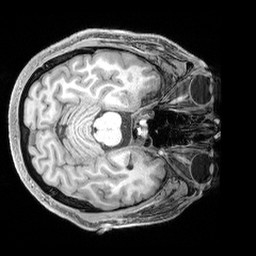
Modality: T1w
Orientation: axial
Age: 42
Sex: male
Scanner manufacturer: siemens
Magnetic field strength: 3 T
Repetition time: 2.4 s
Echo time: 0.00215 s